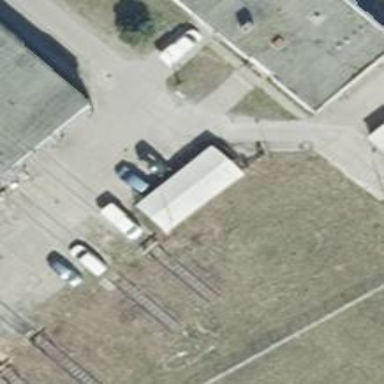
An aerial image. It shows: Railway yard used for servicing trains.